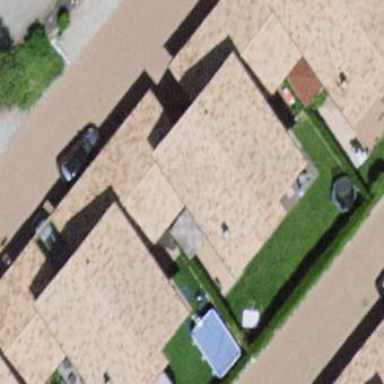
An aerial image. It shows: Semidetached house.